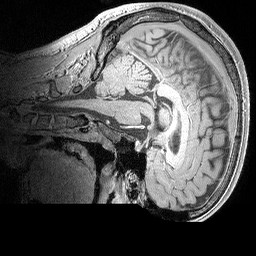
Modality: MP2RAGE
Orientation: sagittal
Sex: male
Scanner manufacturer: siemens
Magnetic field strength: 3 T
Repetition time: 5 s
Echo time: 0.00292 s